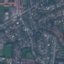
Land use / land cover: Residential